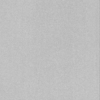
Label: dusty